Question: I want to make a phone panel with clickable buttons. (HTML5, no need to support old browsers)
For example. the best mobile phone that ever was:

The buttons for this phone should be clickable and have a 'Javascript' function assigned to.
Let's suppose that the input is the panelImage and an array of buttons, each button containing an array of vertices (x,y for each)
'''
{
"panelImage": [],
"buttons": [
{
"action": "Menu",
"vertices": [ {"x": 3, "y": 2}, {"x": 3, "y": 7}, {"x":6, "y":7}, {"x": 6, "y":2} ]
}
]
}
'''
What's the best way to implement this?
The only way I know how is to draw this on a canvas and then, using some mathematical algorithm, figure out which button was clicked.
If there is a better way, one that will identify 'click' using browser events, I would prefer that.
This should work on modern browsers (IE9+)
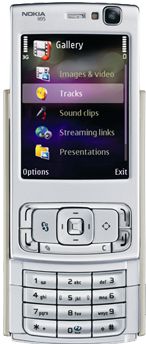
Answer: A Demo: <URL>
'''
context.isPointInPath(mouseX,mouseY);
'''
'''
var buttons=[];
buttons.push({
id:1,
points:[{x:24,y:270},{x:57,y:272},{x:57,y:289},{x:24,y:285}
]});
'''
You can get the path points from an image app (eg. MS Paint, etc).
'''
function handleMouseDown(e){
e.preventDefault();
e.stopPropagation();
var mouseX=parseInt(e.clientX-offsetX);
var mouseY=parseInt(e.clientY-offsetY);
for(var i=0;i<buttons.length;i++){
if(mouseIsInButton(buttons[i],mouseX,mouseY)){
alert("You pressed "+buttons[i].id);
}
}
}
function mouseIsInButton(button,x,y){
var points=button.points;
ctx.beginPath();
ctx.moveTo(points[0].x,points[0].y);
for(var i=1;i<points.length;i++){
var pt=points[i];
ctx.lineTo(pt.x,pt.y);
}
ctx.closePath();
return(ctx.isPointInPath(x,y));
}
'''
'context.isPointInPath' tests only the last drawn path. That's why the mouseIsInButton function redraws the path for button#1 before testing if it was hit using context.isPointInPath.